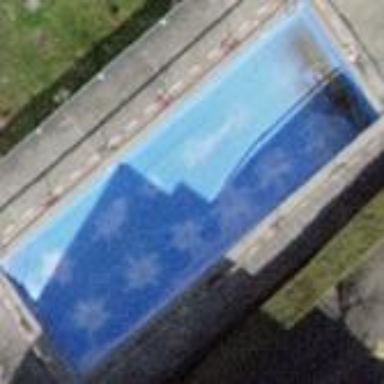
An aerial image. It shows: Swimming pool located in leisure land.